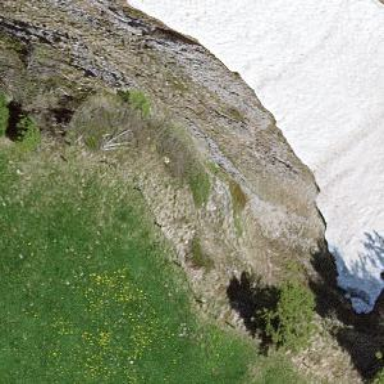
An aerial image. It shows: Cliff in nature.